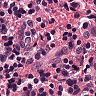
Metastatic tissue present: no